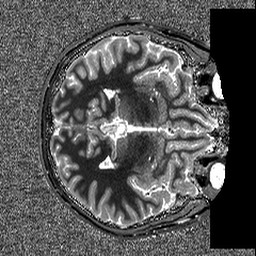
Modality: T1map
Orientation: axial
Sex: male